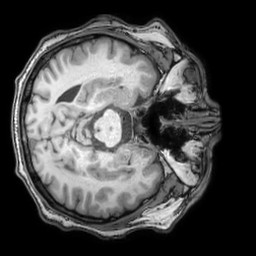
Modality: T1w
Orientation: axial
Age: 46
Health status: ill
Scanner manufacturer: philips
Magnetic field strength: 3 T
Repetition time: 0.007 s
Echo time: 0.003501 s